Field crop: tomato
Growth stage: 2
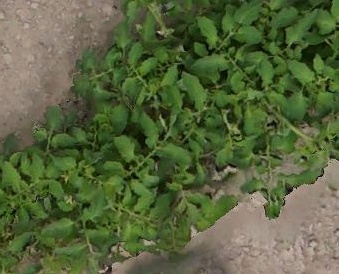
Species: tomato